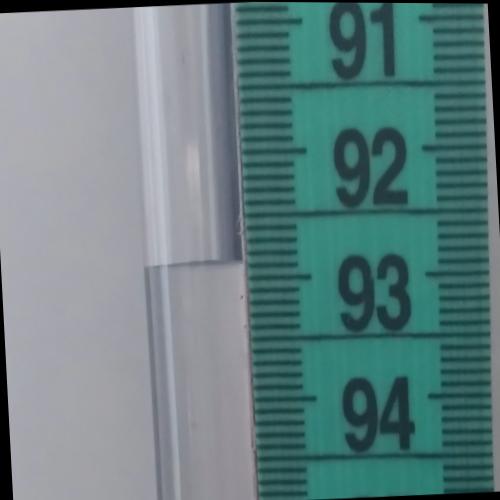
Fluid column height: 92.9 cm